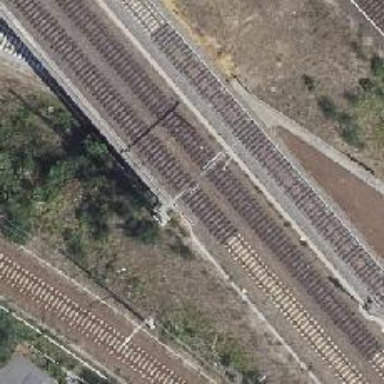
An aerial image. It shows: Bridge over electrified railway with contact line.